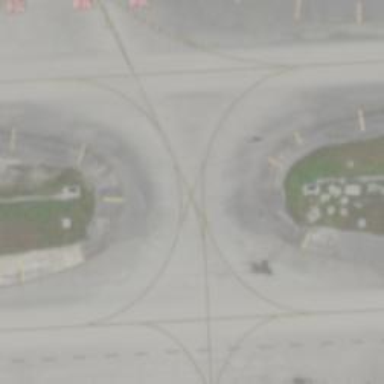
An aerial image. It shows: View of taxiway at the airport.